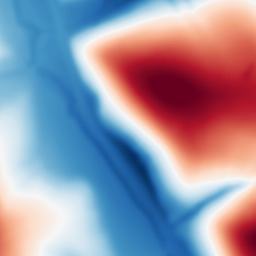
Category: multiscale
Decomposition family: dog
Decomposition parameters: sigma_low: 3
sigma_high: 100
Upsampling method: sinc_hamming
Upsampling parameters: scale: 2
kernel_size: 8
Upsampling scale: 2